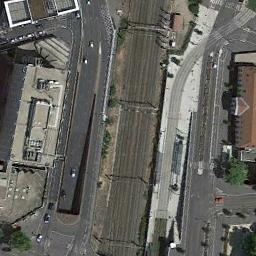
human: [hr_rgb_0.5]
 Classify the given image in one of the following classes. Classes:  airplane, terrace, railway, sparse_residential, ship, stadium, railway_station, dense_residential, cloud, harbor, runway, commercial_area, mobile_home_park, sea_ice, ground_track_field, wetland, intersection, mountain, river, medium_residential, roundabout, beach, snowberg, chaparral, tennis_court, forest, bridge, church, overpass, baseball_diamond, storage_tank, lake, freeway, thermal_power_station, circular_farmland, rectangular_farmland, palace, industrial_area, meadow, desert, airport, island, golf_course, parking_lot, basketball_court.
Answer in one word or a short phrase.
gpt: railway